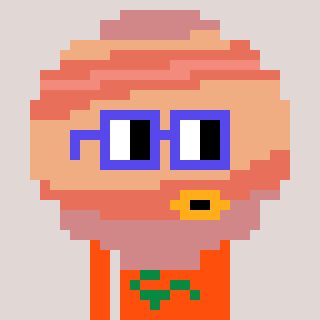
a pixel art character with square blue glasses, a jupiter-shaped head and a orange-colored body on a warm background